Question: Down below, you see a simple map function for array, and I can't figure it out why I have 'undefined' when I call 'index[0]'.
When I call 'return index', I got array of numbers. so they exist!
Source:
'''
let aRa = [
{ hero: "troll" , age: 12 , hair: "red" },
{ hero: "rikky" , age: 11 , hair: "purple" },
{ hero: "techies" , age: 40 , hair: "yellow" }
]
let joyRide = aRa.map(function(item, index, array) {
return index[0];
});
console.log(joyRide)
'''
Source code image:

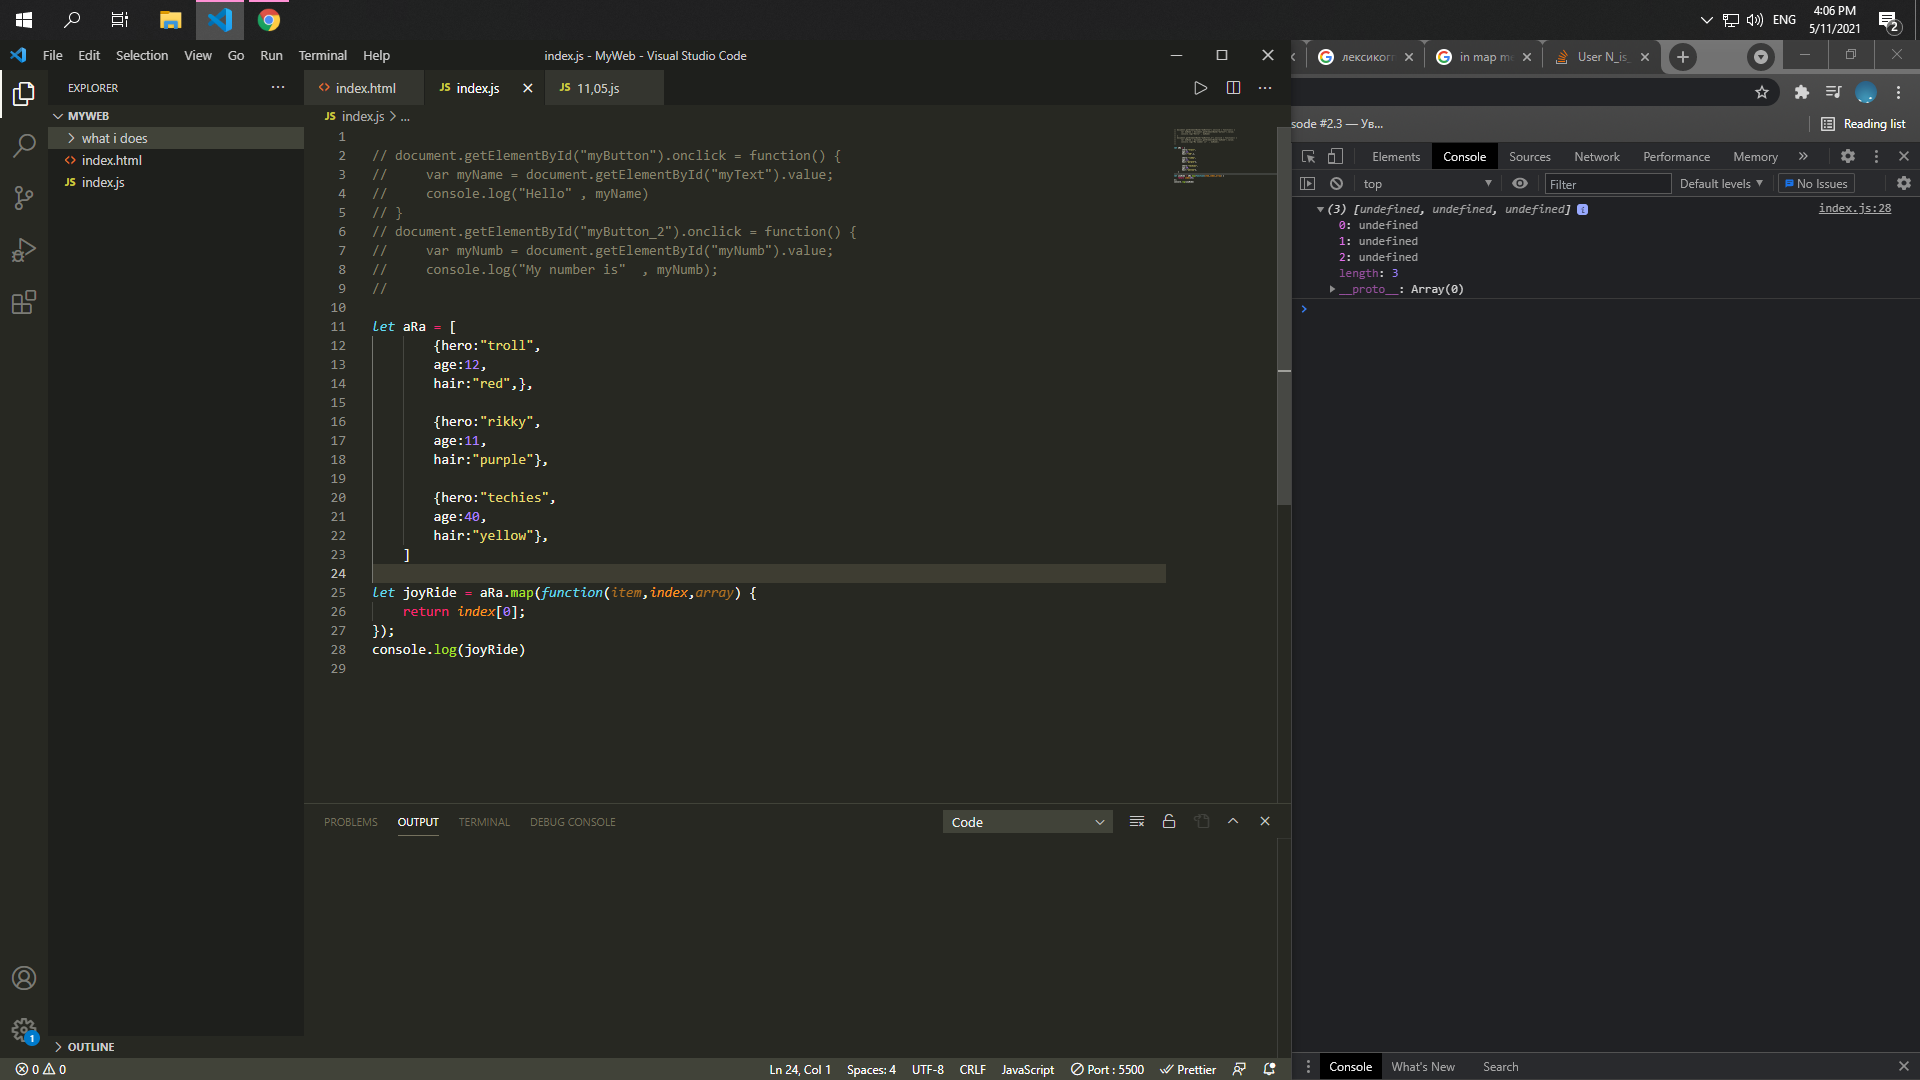
Answer: The second parameter of the call back function of <URL> is the index that have numeric value, using index on them will always return 'undefined'.
To access the first key from each object in the array you can try the following using <URL>:
'''
let aRa = [
{hero:"troll",
age:12,
hair:"red",},
{hero:"rikky",
age:11,
hair:"purple"},
{hero:"techies",
age:40,
hair:"yellow"},
]
let joyRide = aRa.map(({hero}) => hero);
console.log(joyRide)
'''